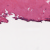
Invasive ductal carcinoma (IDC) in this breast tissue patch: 0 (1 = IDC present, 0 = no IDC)